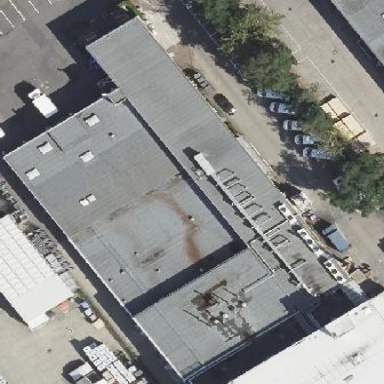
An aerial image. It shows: Flat-roofed building.